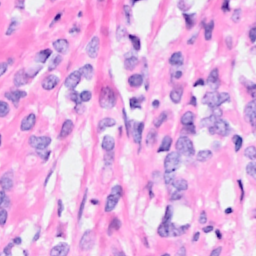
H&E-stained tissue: Breast